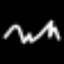
Label: squiggle